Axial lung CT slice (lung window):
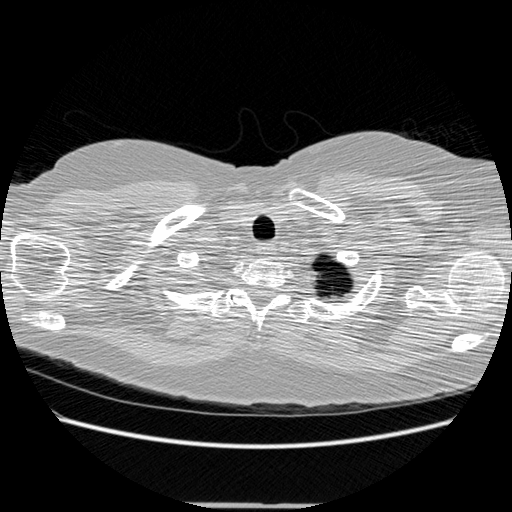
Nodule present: no